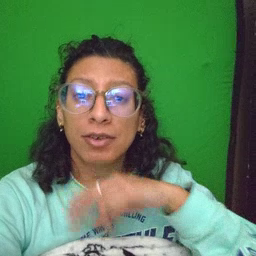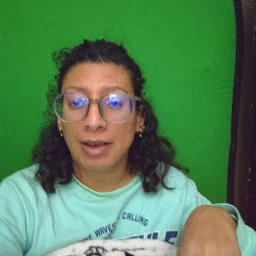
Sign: frog